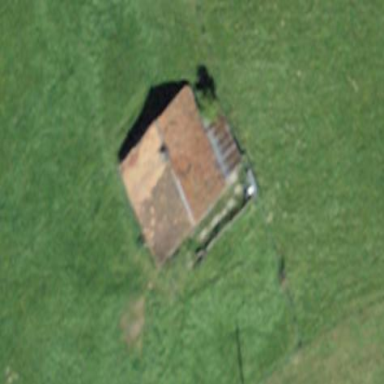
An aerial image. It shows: Farm building.